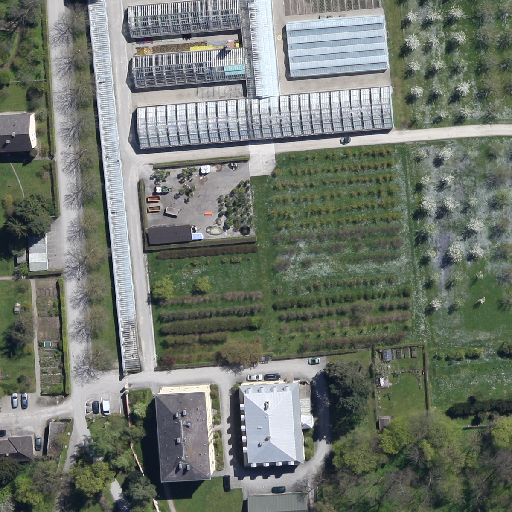
Referring expression: paved road